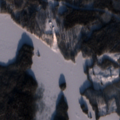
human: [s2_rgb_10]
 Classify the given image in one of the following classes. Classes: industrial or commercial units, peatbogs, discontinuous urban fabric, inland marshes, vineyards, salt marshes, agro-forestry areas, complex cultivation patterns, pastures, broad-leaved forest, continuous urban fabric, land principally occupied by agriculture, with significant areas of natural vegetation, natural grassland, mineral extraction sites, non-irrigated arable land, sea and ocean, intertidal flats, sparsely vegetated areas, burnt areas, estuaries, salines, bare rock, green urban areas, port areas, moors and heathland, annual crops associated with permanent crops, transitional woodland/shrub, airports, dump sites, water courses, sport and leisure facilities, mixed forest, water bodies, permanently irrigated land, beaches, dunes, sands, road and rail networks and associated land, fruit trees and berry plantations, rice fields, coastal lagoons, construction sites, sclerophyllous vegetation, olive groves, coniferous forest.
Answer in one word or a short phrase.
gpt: coniferous forest, mixed forest, water courses